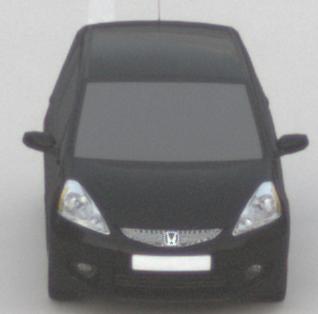
Make: Honda
Model: Jazz 1.2
Detailed model: Jazz (III) (11/08 - 04/11)
Model produced from: 2008/11
Model produced until: 2010/10
Doors: 5
Color: black
Road condition: dry road
Daytime: sunrise or sunset
Contrast: low contrast